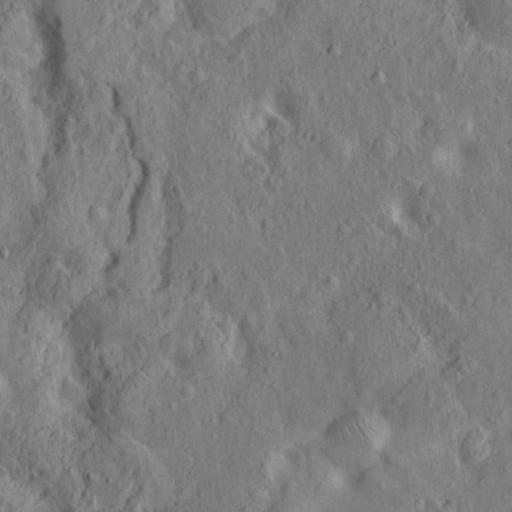
Objects detected: cone